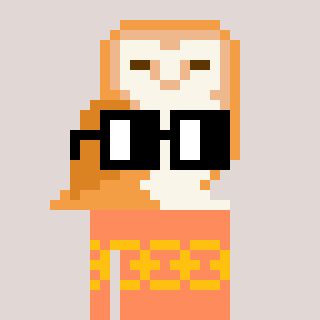
a pixel art character with square black glasses, a owl-shaped head and a peachy-colored body on a warm background